Field crop: maize
Growth stage: 1
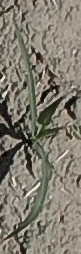
Species: sorghum